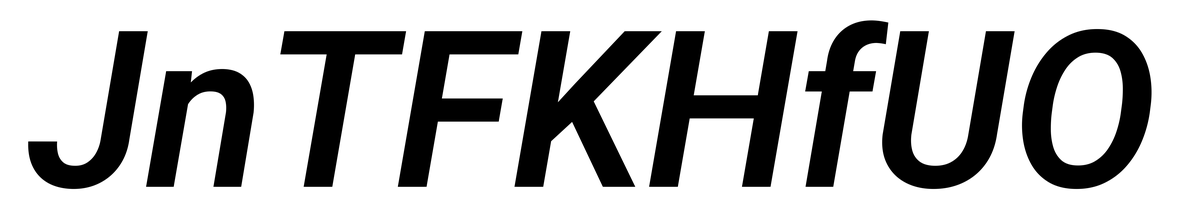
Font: Roboto-Italic_SemiBold_Italic